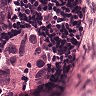
Metastatic tissue present: yes